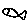
Label: fish